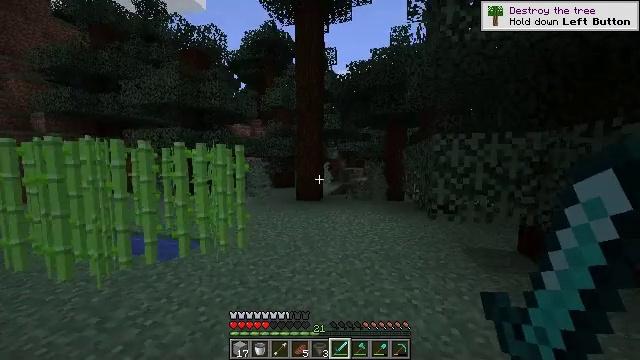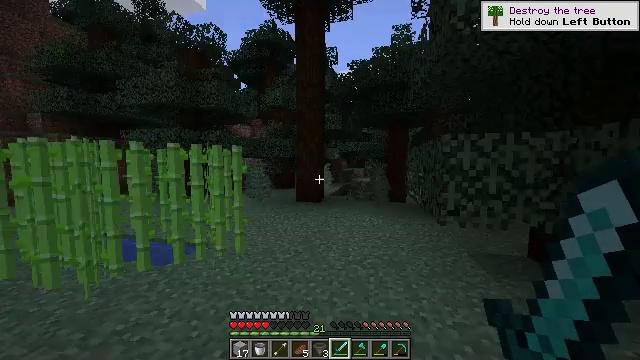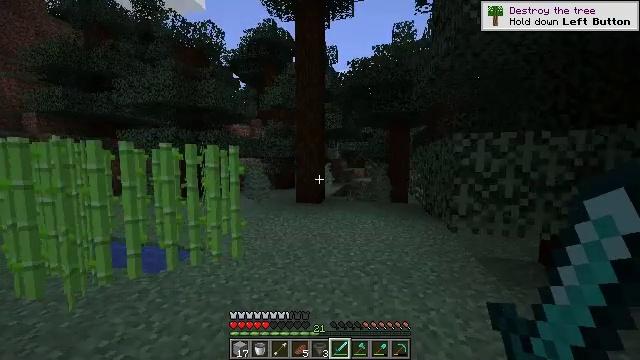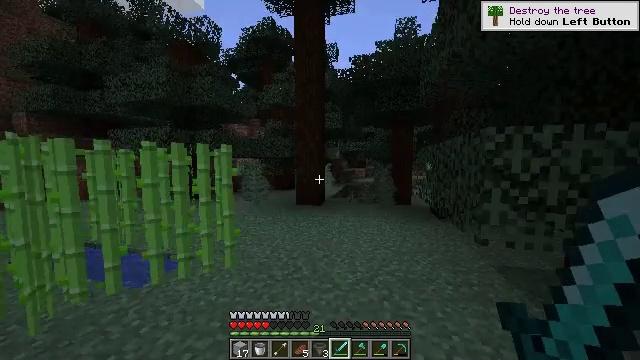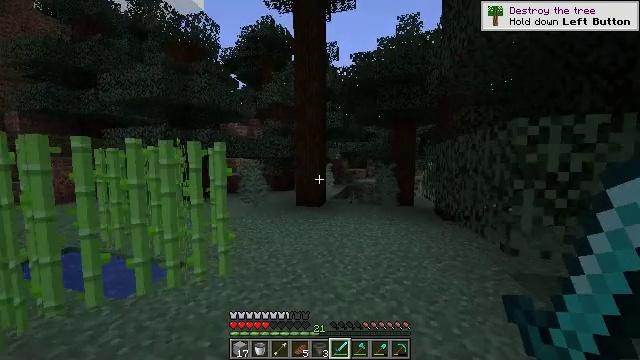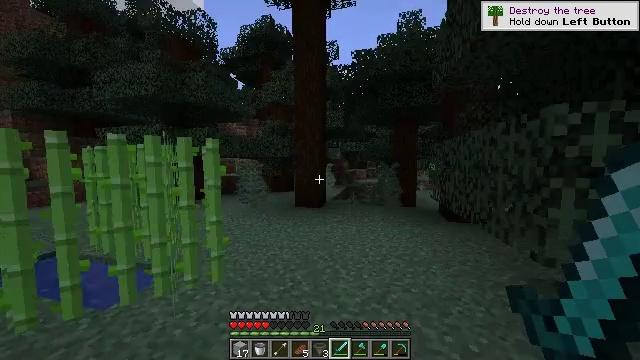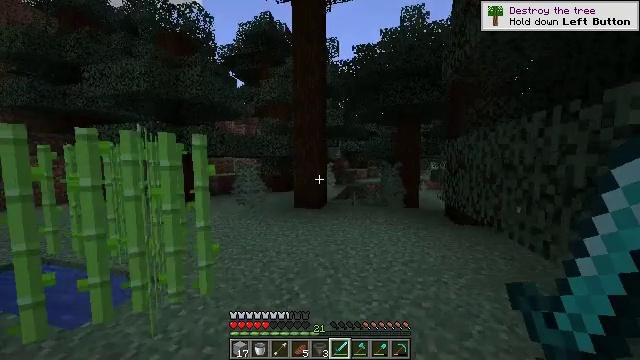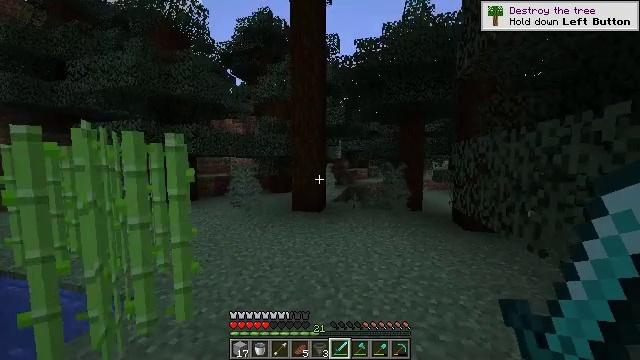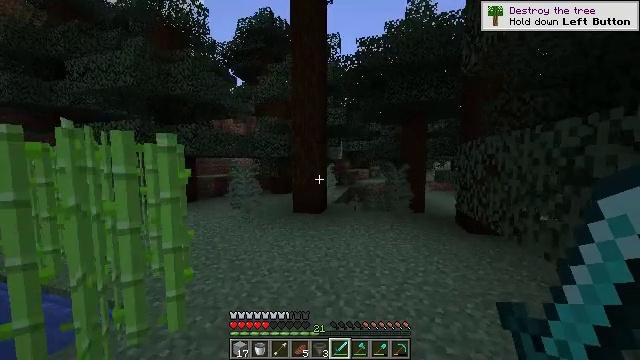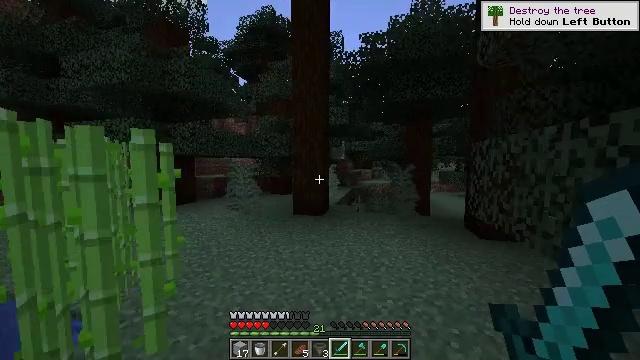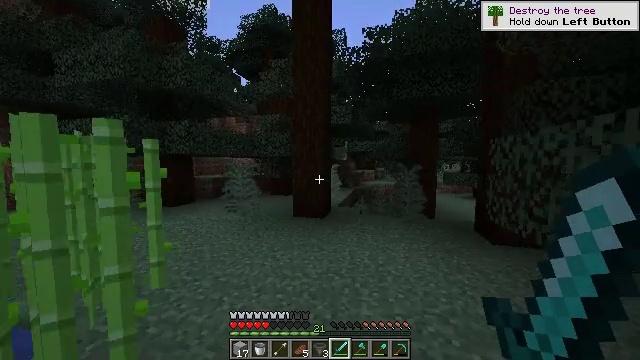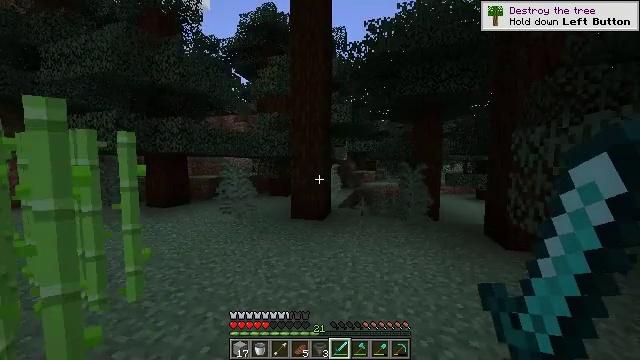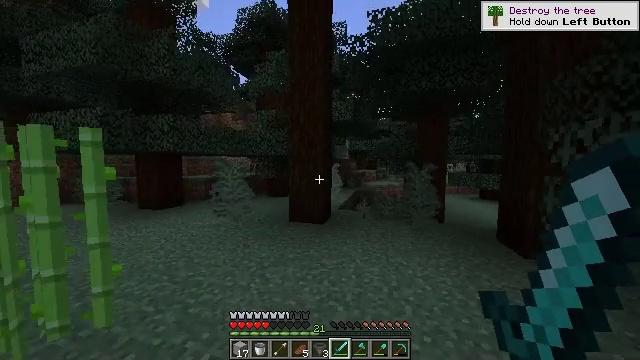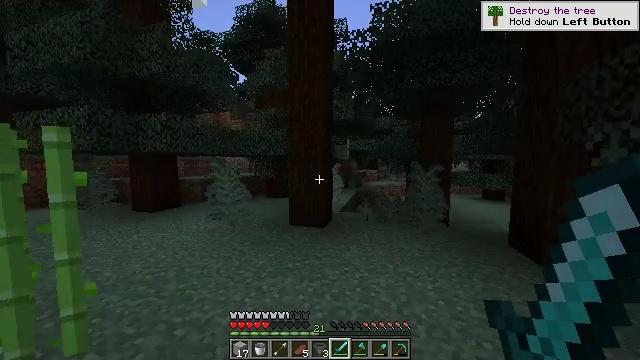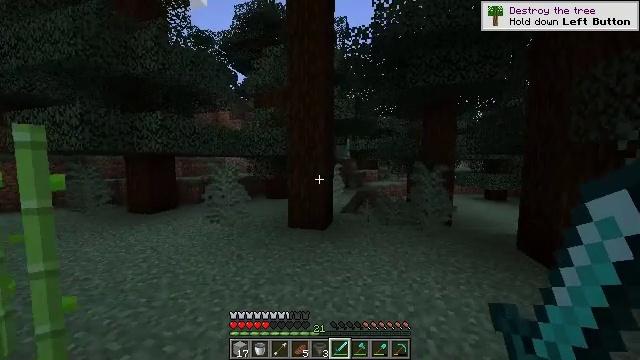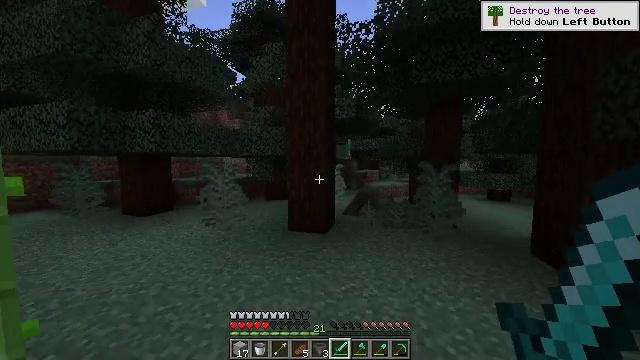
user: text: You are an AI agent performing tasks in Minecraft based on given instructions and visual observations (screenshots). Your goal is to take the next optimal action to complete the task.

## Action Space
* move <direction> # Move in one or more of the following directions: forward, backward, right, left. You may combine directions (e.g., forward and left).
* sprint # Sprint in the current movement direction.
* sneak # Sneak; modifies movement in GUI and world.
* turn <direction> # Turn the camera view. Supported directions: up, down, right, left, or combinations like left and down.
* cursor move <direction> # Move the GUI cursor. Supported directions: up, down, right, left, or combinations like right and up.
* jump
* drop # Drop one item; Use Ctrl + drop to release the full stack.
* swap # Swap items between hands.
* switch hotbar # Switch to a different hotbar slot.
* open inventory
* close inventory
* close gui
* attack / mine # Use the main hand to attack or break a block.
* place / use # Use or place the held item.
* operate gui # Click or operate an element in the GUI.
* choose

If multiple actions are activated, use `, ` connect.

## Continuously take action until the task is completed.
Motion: motion action
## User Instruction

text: Collect the large fern.
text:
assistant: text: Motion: move forward
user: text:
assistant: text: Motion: move forward
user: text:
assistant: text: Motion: move forward
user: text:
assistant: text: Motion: move forward
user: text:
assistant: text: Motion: move forward
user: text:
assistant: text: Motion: move forward, sprint
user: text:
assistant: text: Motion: move forward, sprint
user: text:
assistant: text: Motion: move forward, sprint
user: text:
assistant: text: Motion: move forward, sprint
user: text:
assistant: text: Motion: move forward, sprint
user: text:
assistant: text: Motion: move forward, sprint
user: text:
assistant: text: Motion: move forward
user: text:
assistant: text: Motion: move forward
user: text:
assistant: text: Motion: move forward
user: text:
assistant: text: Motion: move forward
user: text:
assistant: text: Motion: move forward
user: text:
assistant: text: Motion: move forward
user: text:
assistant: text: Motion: move forward
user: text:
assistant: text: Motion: move forward
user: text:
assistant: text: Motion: move forward
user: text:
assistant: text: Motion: move forward, turn right
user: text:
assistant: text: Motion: move forward, turn right
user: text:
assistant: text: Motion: move forward, turn right
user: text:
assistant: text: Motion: move forward and move right
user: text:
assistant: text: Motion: move forward and move right
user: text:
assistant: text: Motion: move forward and move right
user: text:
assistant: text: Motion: move forward and move right
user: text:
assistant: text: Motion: move forward
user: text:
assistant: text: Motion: move forward
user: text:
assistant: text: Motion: move forward